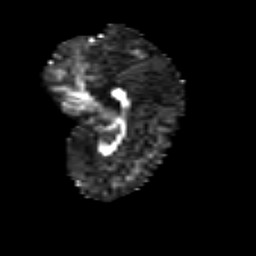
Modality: FA
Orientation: sagittal
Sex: female
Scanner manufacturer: siemens
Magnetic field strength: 3 T
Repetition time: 5 s
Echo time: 0.071 s